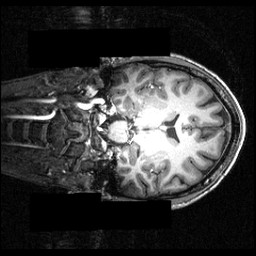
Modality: T1w
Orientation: coronal
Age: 21
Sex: male
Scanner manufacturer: siemens
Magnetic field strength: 3.951 T
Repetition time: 1.5 s
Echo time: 0.00335 s